Question: I have the following code in a category that does rounding of corners. I would also like to draw a border. But the border is not shown on the rounded part of the corner.

Here is the code
'''
- (void) roundTopCorners:(CGFloat) radius
{
self.layer.masksToBounds = YES;
CGRect bounds = self.bounds;
UIBezierPath *maskPath = [UIBezierPath bezierPathWithRoundedRect:bounds byRoundingCorners:(UIRectCornerTopLeft | UIRectCornerTopRight) cornerRadii:CGSizeMake(radius, radius)];
CAShapeLayer *maskLayer = [CAShapeLayer layer];
maskLayer.frame = bounds;
maskLayer.path = maskPath.CGPath;
maskLayer.strokeColor = [UIColor redColor].CGColor;
self.layer.mask = maskLayer;
}
'''
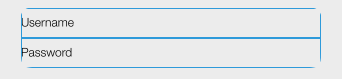
Answer: The mask layer doesn't get drawn, just used to compute the mask. Try:
'''
-(void)roundCorners:(UIRectCorner)corners radius:(CGFloat)radius
{
CGRect bounds = self.bounds;
UIBezierPath *maskPath = [UIBezierPath bezierPathWithRoundedRect:bounds
byRoundingCorners:corners
cornerRadii:CGSizeMake(radius, radius)];
CAShapeLayer *maskLayer = [CAShapeLayer layer];
maskLayer.frame = bounds;
maskLayer.path = maskPath.CGPath;
self.layer.mask = maskLayer;
CAShapeLayer* frameLayer = [CAShapeLayer layer];
frameLayer.frame = bounds;
frameLayer.path = maskPath.CGPath;
frameLayer.strokeColor = [UIColor redColor].CGColor;
frameLayer.fillColor = nil;
[self.layer addSublayer:frameLayer];
}
-(void)roundTopCornersRadius:(CGFloat)radius
{
[self roundCorners:(UIRectCornerTopLeft|UIRectCornerTopRight) radius:radius];
}
-(void)roundBottomCornersRadius:(CGFloat)radius
{
[self roundCorners:(UIRectCornerBottomLeft|UIRectCornerBottomRight) radius:radius];
}
'''
The frame you're currently seeing drawn is the UITextField's normal frame, so set the frame style to none. You'll also have to adjust the insets to make up for the fact that with the frame style set to none there's normally no inset.